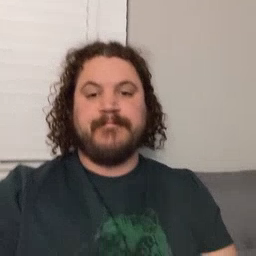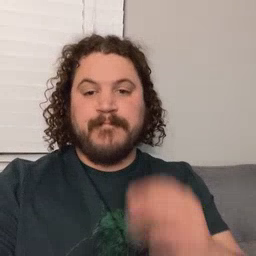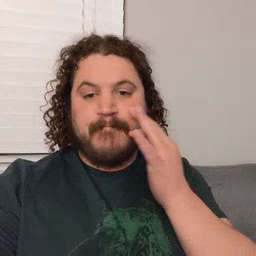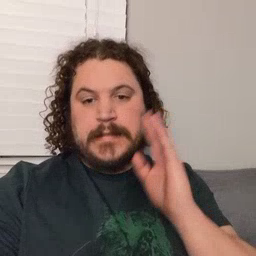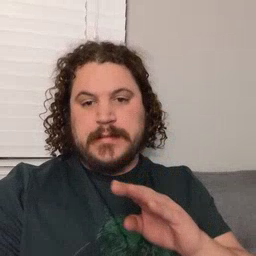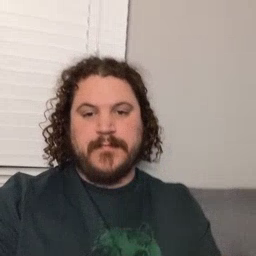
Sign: bee